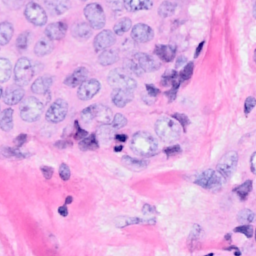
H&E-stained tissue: Breast